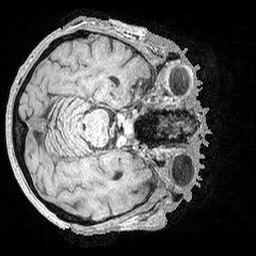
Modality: MP2RAGE
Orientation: axial
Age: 76
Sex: female
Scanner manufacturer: siemens
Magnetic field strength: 3 T
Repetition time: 5 s
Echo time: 0.00298 s